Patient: sex M, age 21
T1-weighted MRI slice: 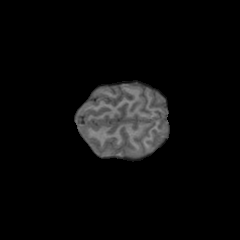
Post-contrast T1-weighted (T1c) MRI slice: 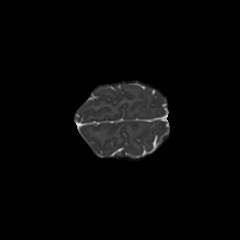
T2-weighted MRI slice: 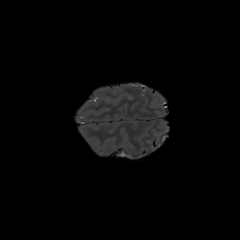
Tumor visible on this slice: no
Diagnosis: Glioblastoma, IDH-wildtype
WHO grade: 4